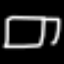
Label: square